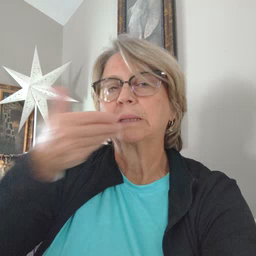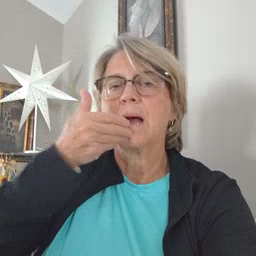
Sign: pizza